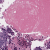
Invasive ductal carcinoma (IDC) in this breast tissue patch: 0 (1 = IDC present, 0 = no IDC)